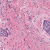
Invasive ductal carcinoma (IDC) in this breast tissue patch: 0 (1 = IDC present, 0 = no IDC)